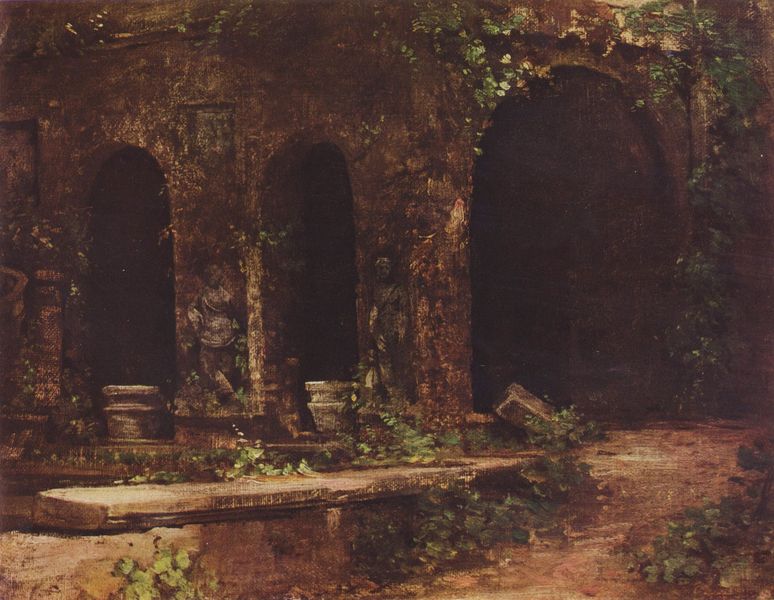
Titel: Grotte im Park der Villa d'Este bei Rom
Künstler: Karl Blechen
Standort: Cottbus
Institution: Blechen-Gedenkstätte
Schlagwörter: dunkel, gemälde, laub, schatten, wasser, grün, impressionismus, landschaft, braun, fenster, frau, holz, licht, marmor, nacht, pfeiler, skizze, säulen, gebäude, gras, haus, park, schloss, weg, malerei, alt, wand, architektur, sockel, stein, steine, öl, erde, natur, einsam, pfad, sonne, realismus, pflanze, pflanzen, brunnen, genre, amphore, garten, krug, ranken, skulptur, statue, stilleben, stillleben, vase, pfütze, bogen, fassade, italien, studie, verlassen, mauer, hof, bank, figuren, rundbogen, romantik, treppe, tafel, wein, weiblich, detail, inschrift, vasen, durchgang, plastik, gewächs, tor, halle, bögen, töpfe, eingang, gang, nische, arkade, ruine, kloster, torbogen, moos, brett, friedhof, arkaden, kapitelle, gemäuer, skulpturen, bewachsen, efeu, krüge, statuen, grab, brauntöne, tonig, grotte, kletterpflanze, tempel, steinbank, zerfall, säulengang, kreuzgang, gänge, basen, bogengang, fragmente, spolien, zugewachsen, malta, klause, ruinie, steiun, dunkel gemälde